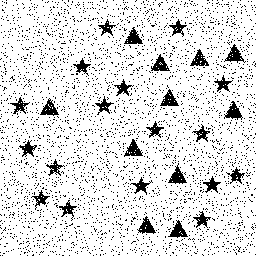
Squares: 0
Triangles: 11
Stars: 17
Total shapes: 28